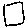
Label: square